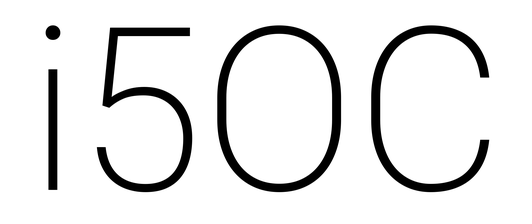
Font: Roboto_ExtraLight